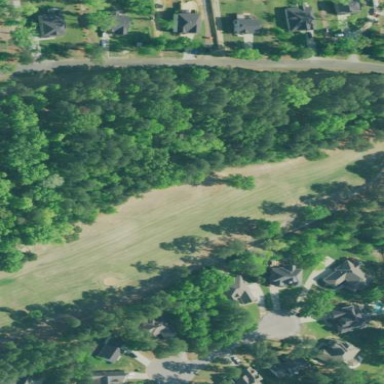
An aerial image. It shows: Golf course surrounded by greenery.